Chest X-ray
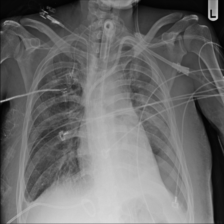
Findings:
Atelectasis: negative
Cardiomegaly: negative
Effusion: negative
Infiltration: negative
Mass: negative
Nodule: negative
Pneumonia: negative
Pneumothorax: positive
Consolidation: negative
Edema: negative
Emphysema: negative
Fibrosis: negative
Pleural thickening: negative
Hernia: negative